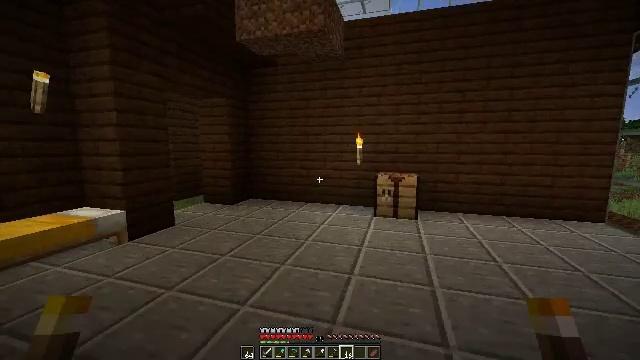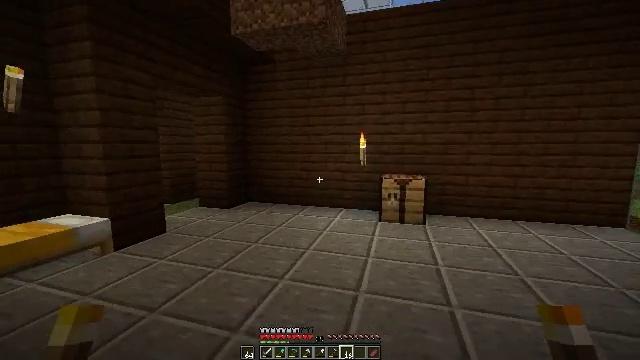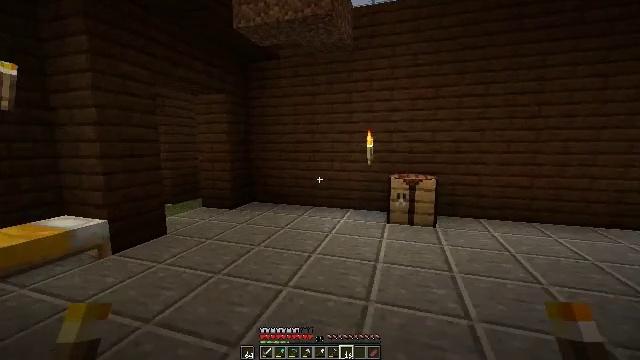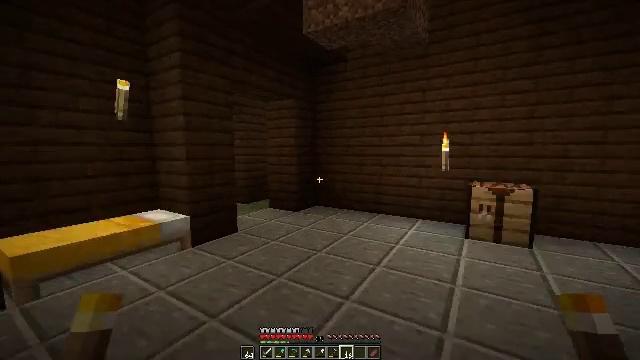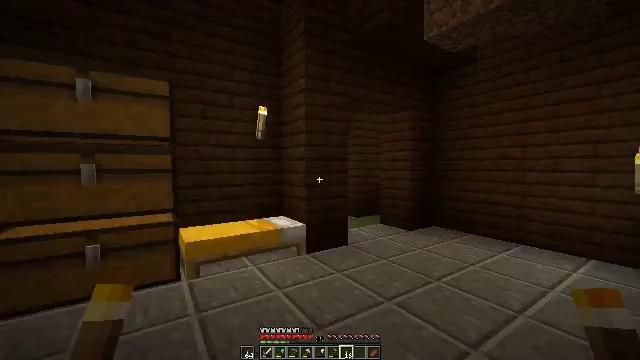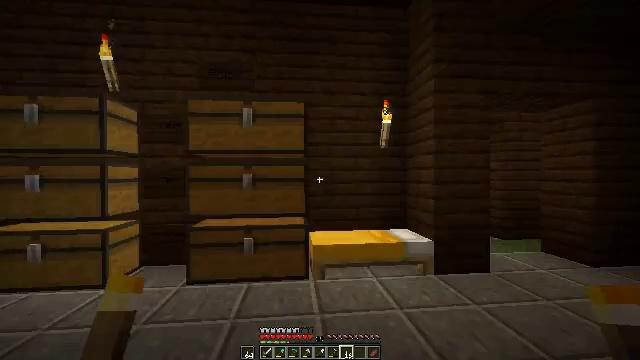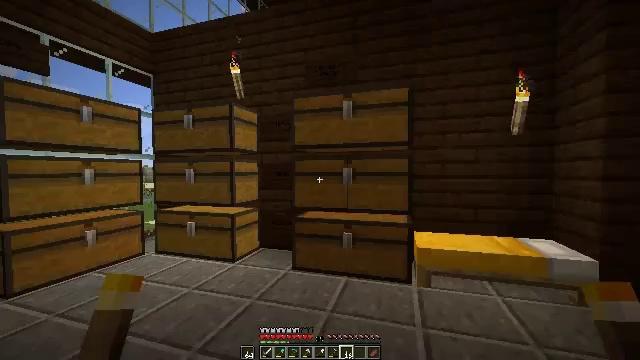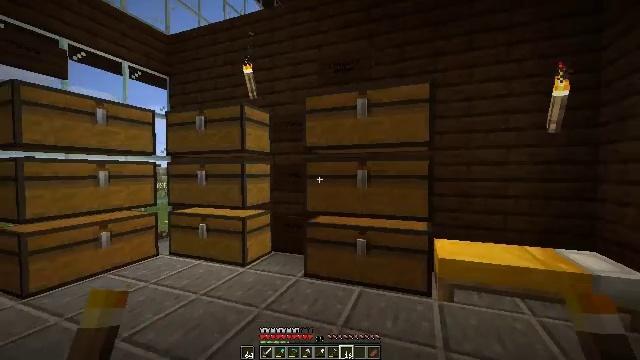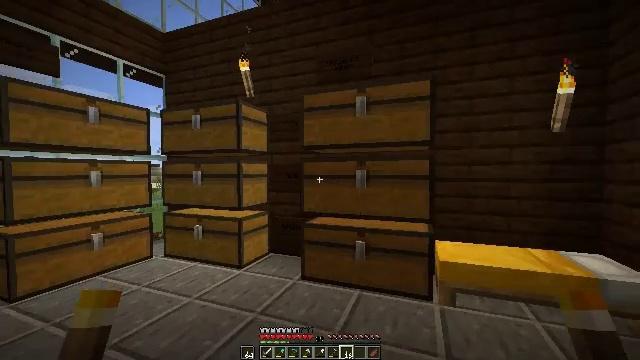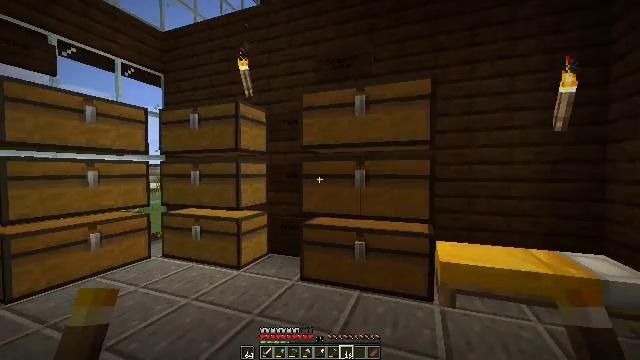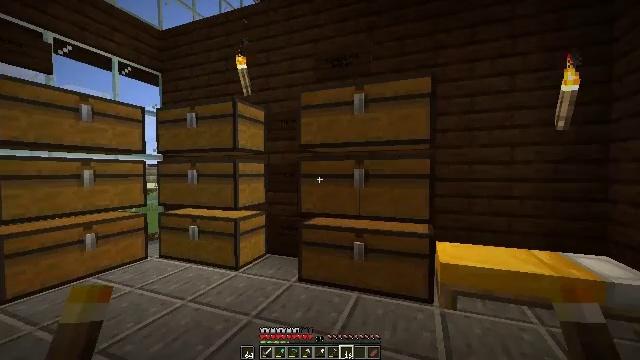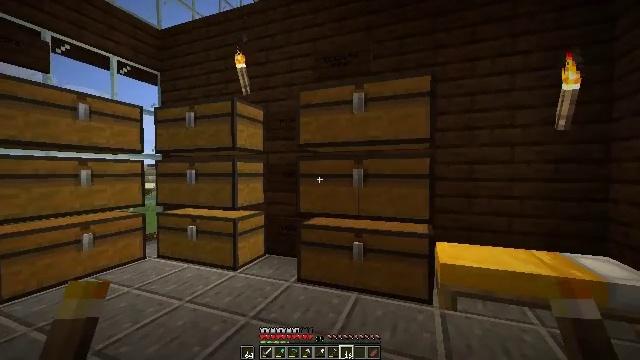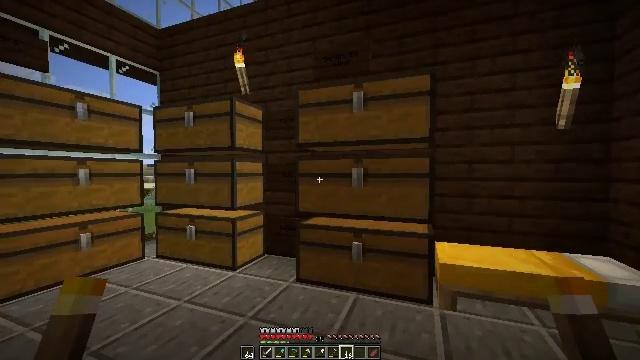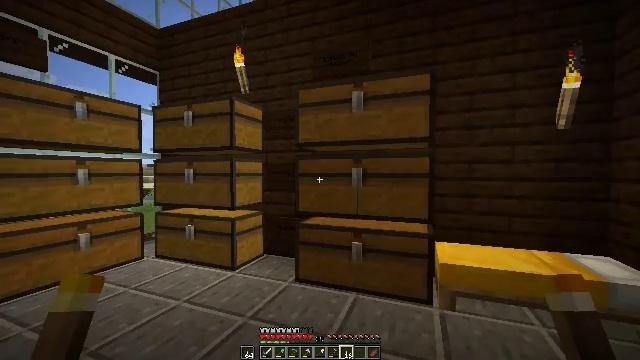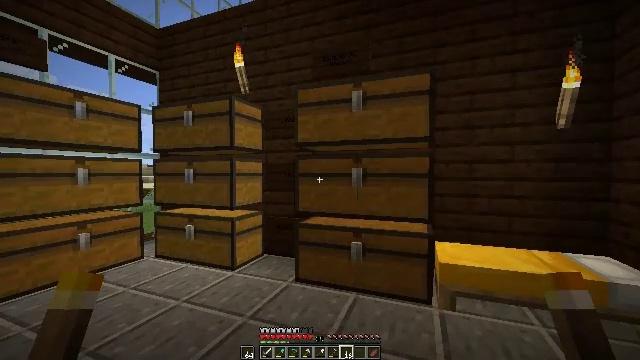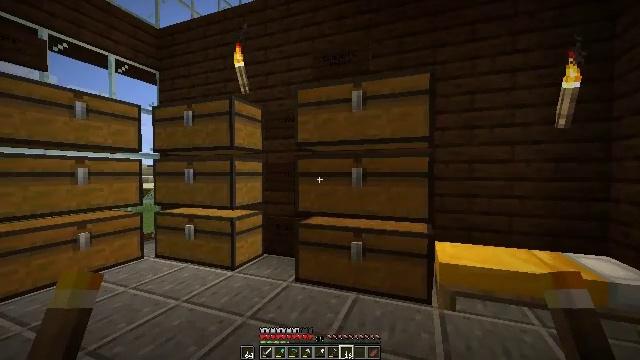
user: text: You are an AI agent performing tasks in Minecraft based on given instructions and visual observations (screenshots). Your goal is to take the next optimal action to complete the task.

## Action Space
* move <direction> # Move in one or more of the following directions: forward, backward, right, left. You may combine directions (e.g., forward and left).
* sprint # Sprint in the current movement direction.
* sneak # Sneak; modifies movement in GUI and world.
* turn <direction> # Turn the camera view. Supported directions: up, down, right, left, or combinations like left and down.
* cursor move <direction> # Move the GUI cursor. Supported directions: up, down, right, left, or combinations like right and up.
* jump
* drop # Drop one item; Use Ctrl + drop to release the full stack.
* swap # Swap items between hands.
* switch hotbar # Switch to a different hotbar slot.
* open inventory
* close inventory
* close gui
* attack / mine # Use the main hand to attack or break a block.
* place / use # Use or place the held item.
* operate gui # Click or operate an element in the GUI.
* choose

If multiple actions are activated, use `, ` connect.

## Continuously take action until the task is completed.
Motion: motion action
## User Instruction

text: With a piece of stone, craft a stone button.
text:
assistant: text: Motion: move forward
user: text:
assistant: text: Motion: move forward, turn left
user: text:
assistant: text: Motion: move forward, turn left
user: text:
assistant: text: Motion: move forward, turn left and up
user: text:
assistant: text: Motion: move forward, turn left and up
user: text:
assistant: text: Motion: move forward, turn left and down
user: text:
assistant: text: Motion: move forward, turn left
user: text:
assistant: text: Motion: no_op
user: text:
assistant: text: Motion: no_op
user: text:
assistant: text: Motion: no_op
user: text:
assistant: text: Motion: no_op
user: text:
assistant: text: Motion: no_op
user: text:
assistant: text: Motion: no_op
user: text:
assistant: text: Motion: no_op
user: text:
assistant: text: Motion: no_op
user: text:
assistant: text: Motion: no_op
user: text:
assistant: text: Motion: no_op
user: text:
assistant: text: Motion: no_op
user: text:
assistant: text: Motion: no_op
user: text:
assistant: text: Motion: no_op
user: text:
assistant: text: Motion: no_op
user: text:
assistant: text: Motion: no_op
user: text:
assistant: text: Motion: no_op
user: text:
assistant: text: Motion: no_op
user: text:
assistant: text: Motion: no_op
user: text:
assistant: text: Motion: no_op
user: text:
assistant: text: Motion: no_op
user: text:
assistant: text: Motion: no_op
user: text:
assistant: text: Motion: no_op
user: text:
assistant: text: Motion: no_op